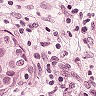
Metastatic tissue present: yes